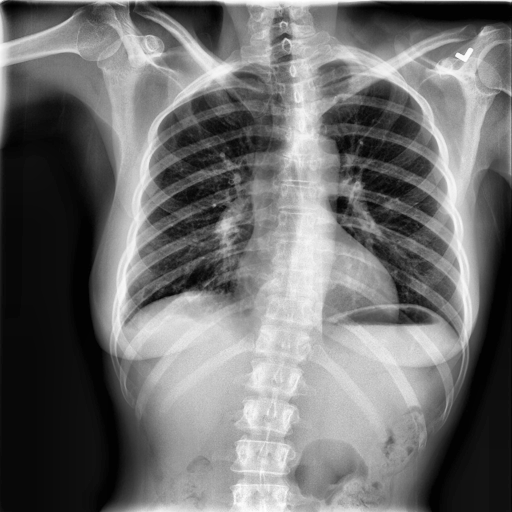
Finding: NORMAL